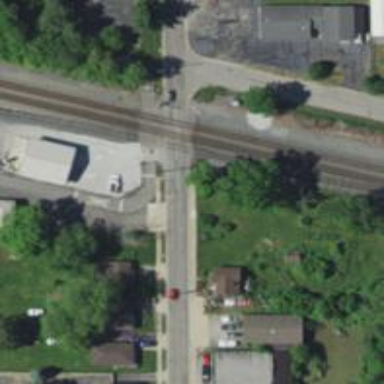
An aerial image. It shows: Railway crossing.